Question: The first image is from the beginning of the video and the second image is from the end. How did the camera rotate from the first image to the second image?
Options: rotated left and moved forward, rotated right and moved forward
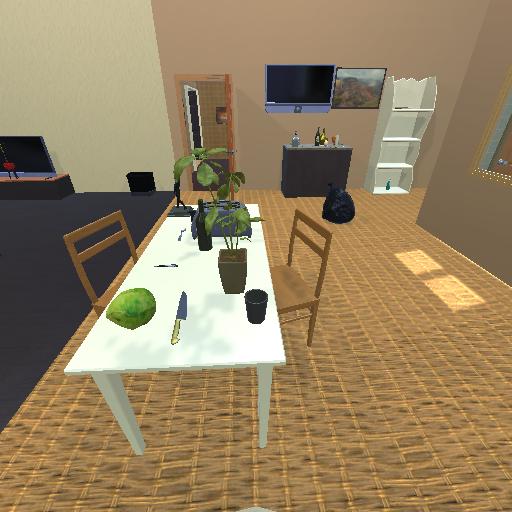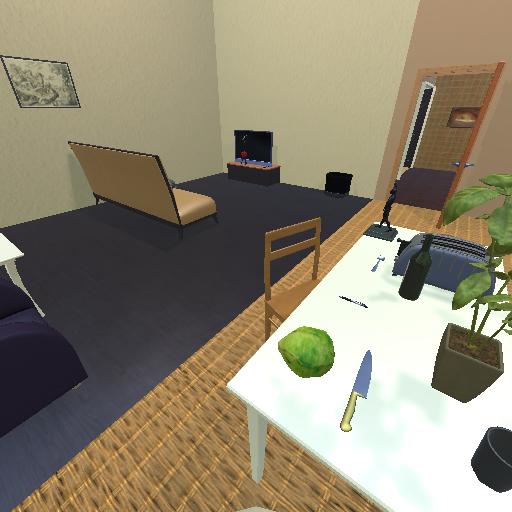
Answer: rotated left and moved forward